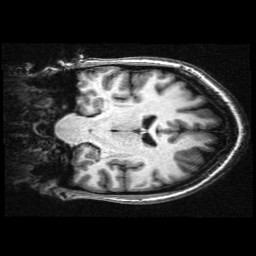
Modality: T1w
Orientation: coronal
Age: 28
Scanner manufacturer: siemens
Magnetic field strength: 3 T
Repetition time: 2.3 s
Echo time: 0.00336 s